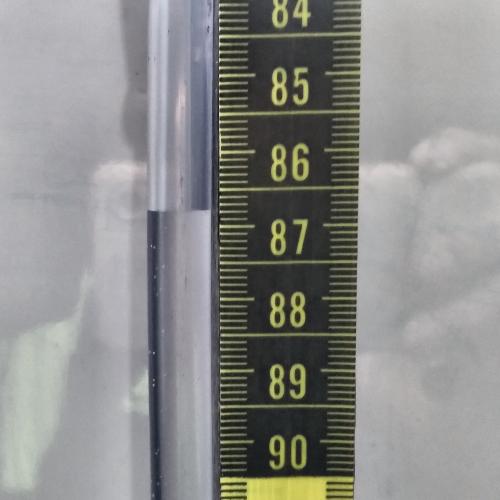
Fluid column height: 86.8 cm